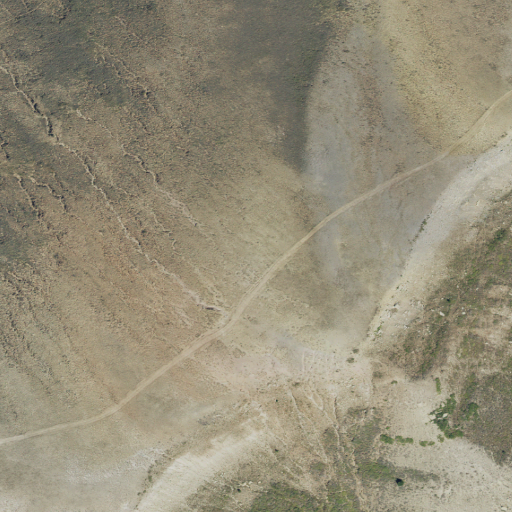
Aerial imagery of ridge(s) in Utah named Ford Ridge containing shrub, grassland, open development, and deciduous forest